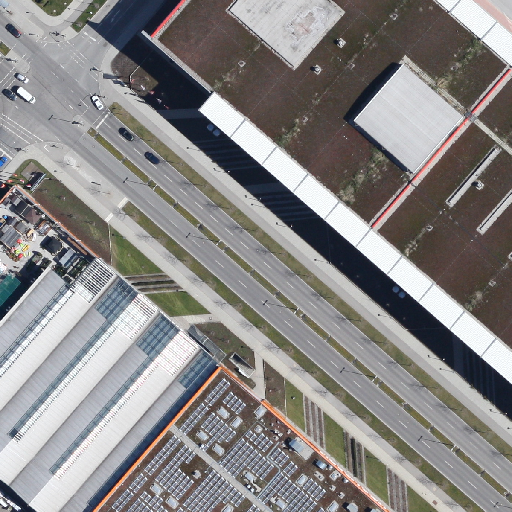
Referring expression: light-duty vehicle